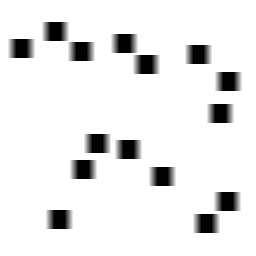
Squares: 15
Triangles: 0
Stars: 0
Total shapes: 15